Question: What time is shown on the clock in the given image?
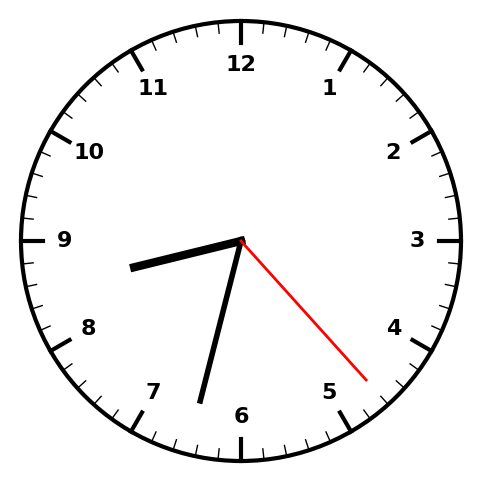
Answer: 08:32:23